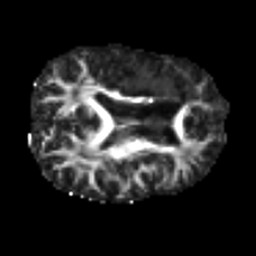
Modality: FA
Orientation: axial
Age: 56
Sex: male
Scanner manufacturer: siemens
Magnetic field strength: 3 T
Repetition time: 4.987 s
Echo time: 0.0792 s